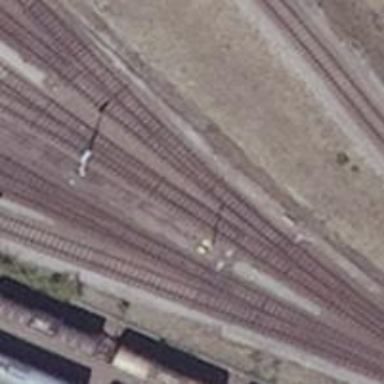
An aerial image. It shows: Railway switch.